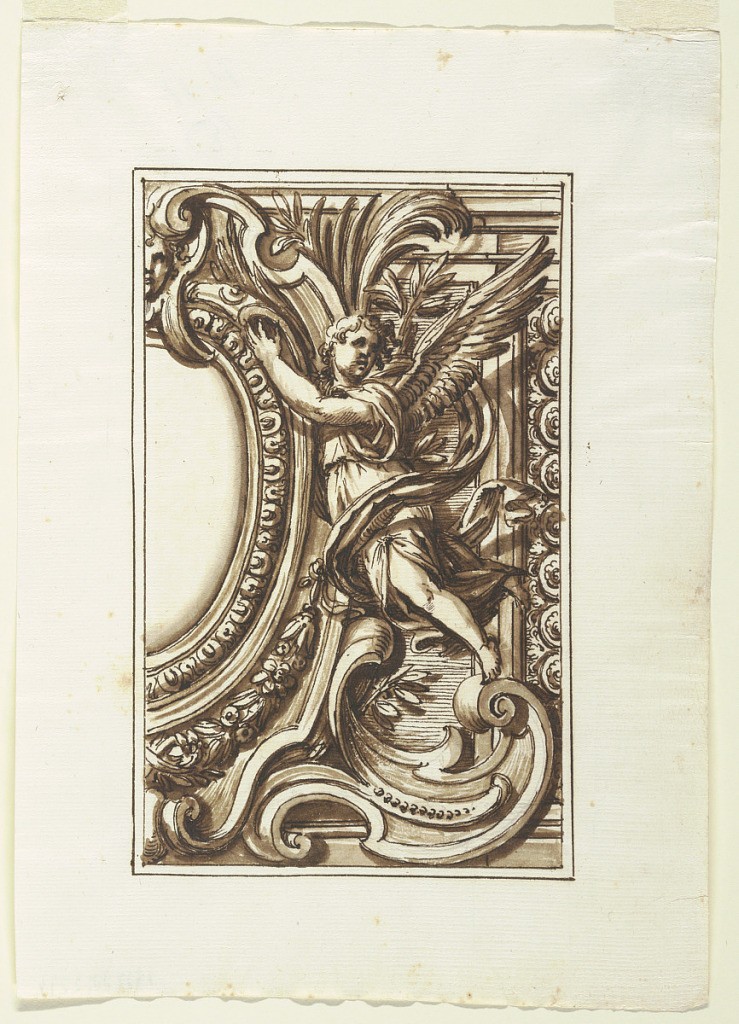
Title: One of a set of twelve projects for the decoration of wall panels, to be placed at a height. Preceded by a title page (Wall Decoration: Angel and Escutcheon)
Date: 1675-1699
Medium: Pen and brown ink, brown wash
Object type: Drawing
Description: Right side with an angel